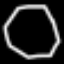
Label: octagon